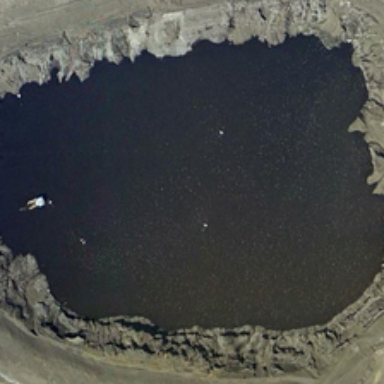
There's a boat in a pool .